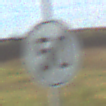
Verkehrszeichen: EndeGeschwindigkeit50
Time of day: MorningAfternoon
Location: Outdoor (Nature)
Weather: Clear
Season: Autumn
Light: Natural